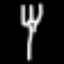
Label: fork